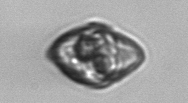
Label: Gyrodinium